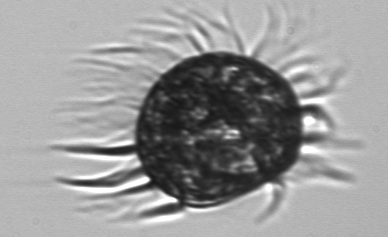
Label: Pelagostrobilidium